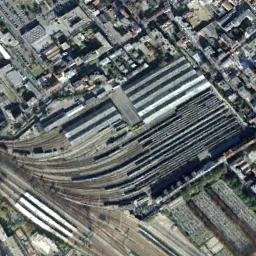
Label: railway_station